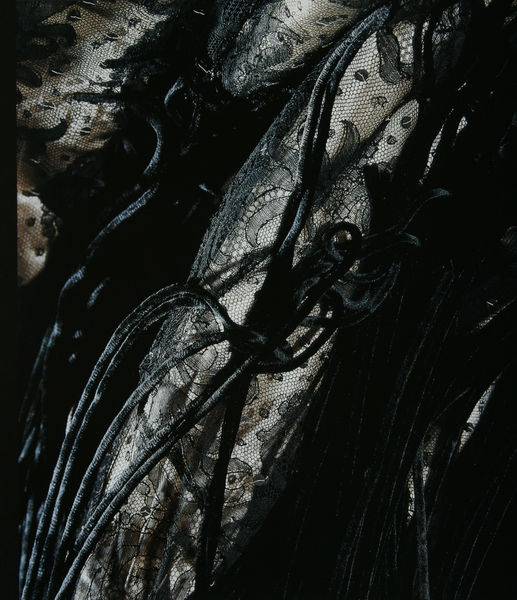
Titel: Tageskleid (Detail)
Standort: Kyoto (Japan)
Institution: Kyoto Costume Institute
Schlagwörter: blau, feder, haut, schatten, weiß, äste, ausschnitt, frau, hut, kleid, licht, schwarz, rose, mode, muster, band, federn, kleidung, kragen, samt, silber, spitze, gitter, kostüm, schnur, schnüre, stickerei, stoff, borte, mieder, tüll, moderne, modern, formen, steifen, detail, nah, nahaufnahme, riemen, foto, schnörkel, leder, korsett, stickereien, weich, bänder, netz, korsage, fashion, modefoto, modefotografie, focus, makro, spizte, tull